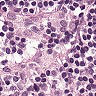
Metastatic tissue present: no